Group 1:
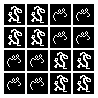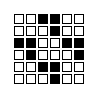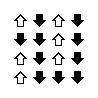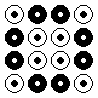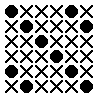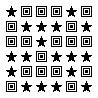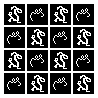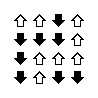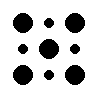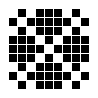
Group 2:
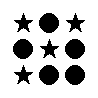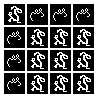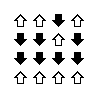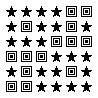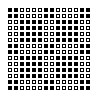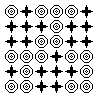
Rule separating the two groups: Can be cut into tiles forming a checkerboard pattern vs. not so.
Example: EX9124 shows a 9 square by 9 square grid. Take each tile to be 3 squares by 3 squares; there is a 3 tile by 3 tile checkerboard pattern. (One of these tiles is itself a checkerboard pattern; the other is all black squares.)
Concepts: element_grouping
Comments: All examples in this Problem are grids consisting of two objects.
Author: Jago Collins